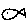
Label: fish